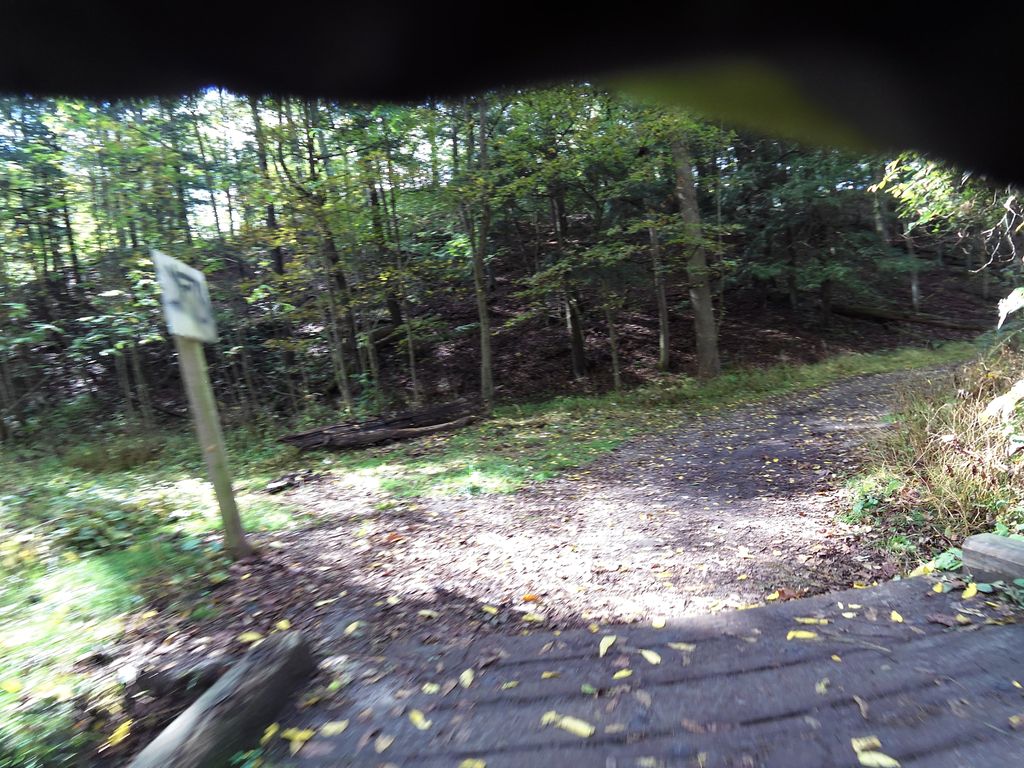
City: hamilton